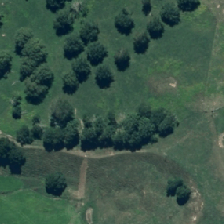
Land cover: deciduous_hardwood